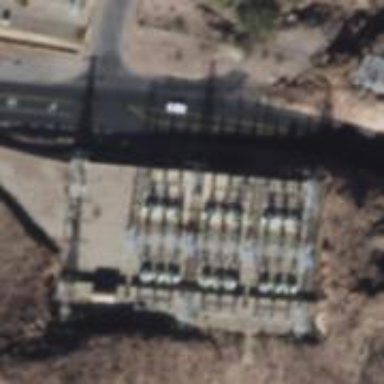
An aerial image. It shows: Power substation.